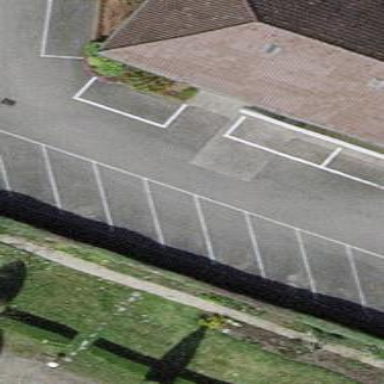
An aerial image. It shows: Parking area with surface.